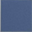
Piece: xx